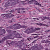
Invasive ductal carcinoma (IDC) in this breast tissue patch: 1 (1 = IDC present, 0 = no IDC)